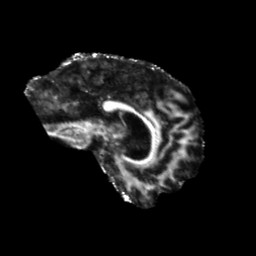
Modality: FA
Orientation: sagittal
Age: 70
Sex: male
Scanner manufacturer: siemens
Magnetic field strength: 3 T
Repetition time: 5.25 s
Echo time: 0.08 s